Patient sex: M
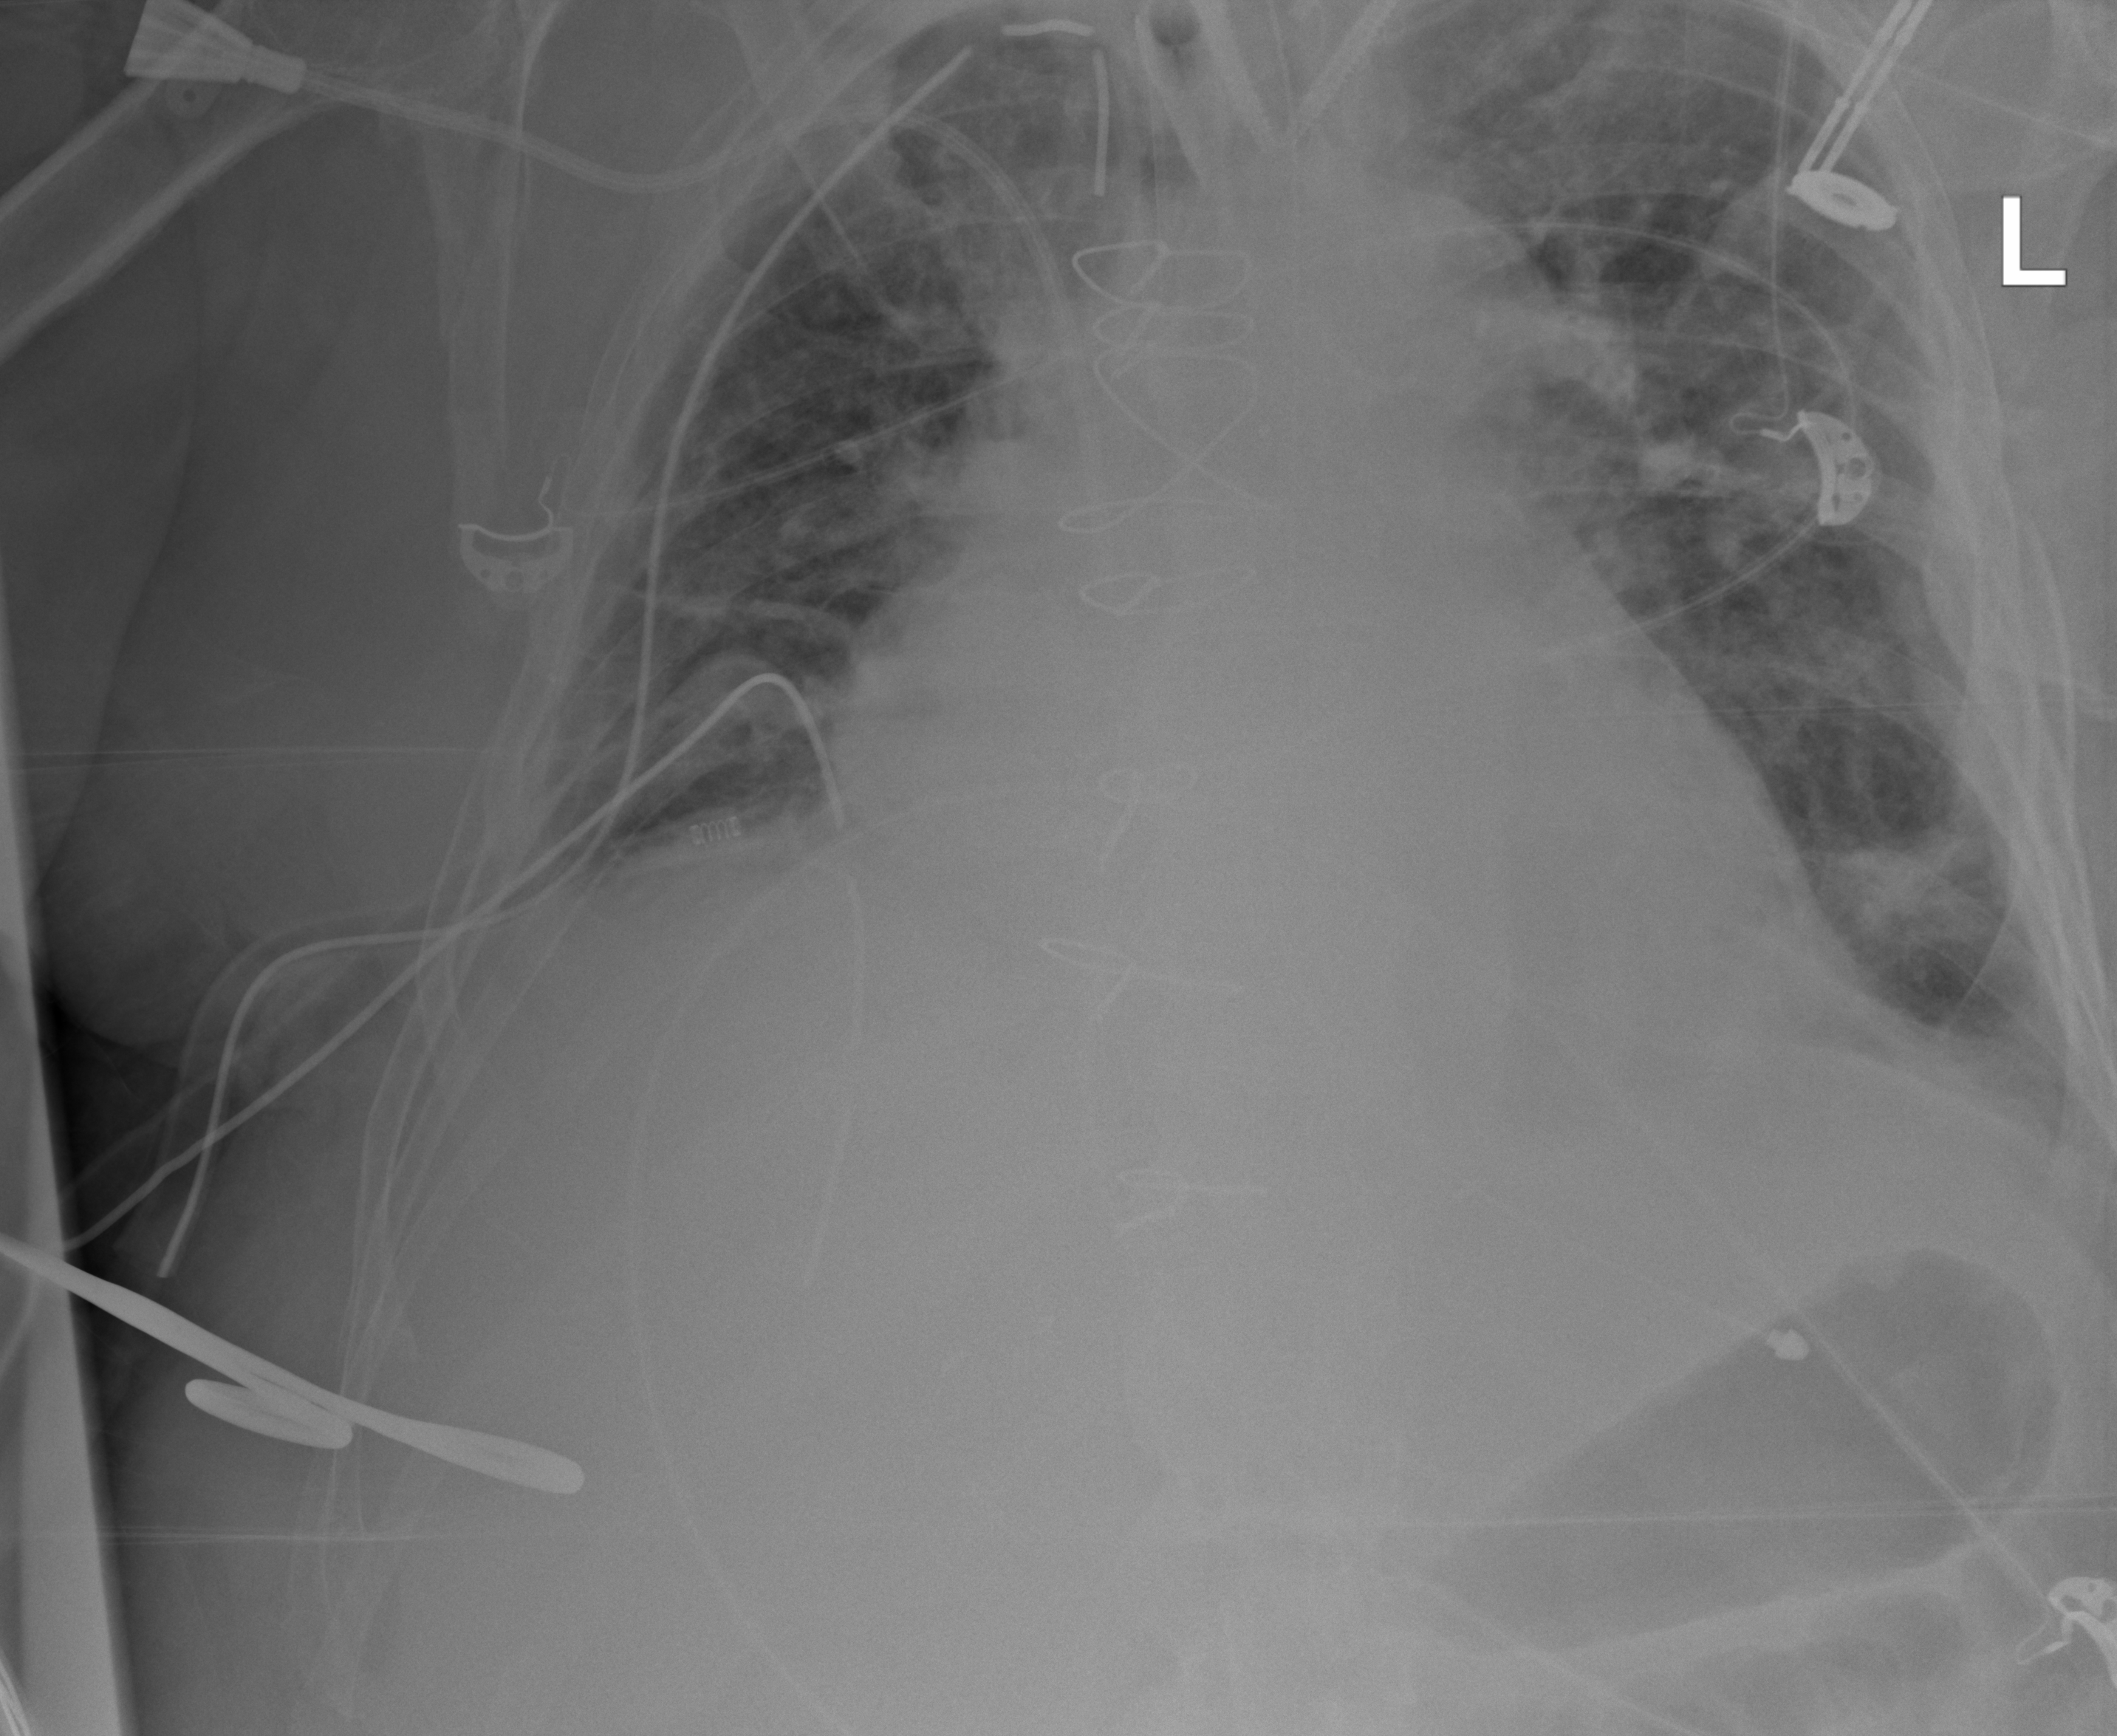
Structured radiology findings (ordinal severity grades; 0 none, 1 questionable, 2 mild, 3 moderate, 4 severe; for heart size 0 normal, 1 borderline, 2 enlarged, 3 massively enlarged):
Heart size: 1
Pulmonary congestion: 2
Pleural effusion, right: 2
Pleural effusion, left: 2
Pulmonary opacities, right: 3
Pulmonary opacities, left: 3
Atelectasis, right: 2
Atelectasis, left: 2